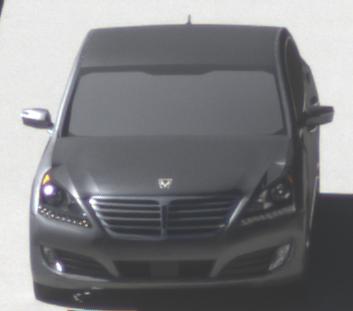
Make: Hyundai
Model: Equus
Detailed model: Gen. 2 VI
Model produced from: 2009
Model produced until: 2016
Doors: 4
Color: gray
Road condition: dry road
Daytime: morning or afternoon
Contrast: high contrast